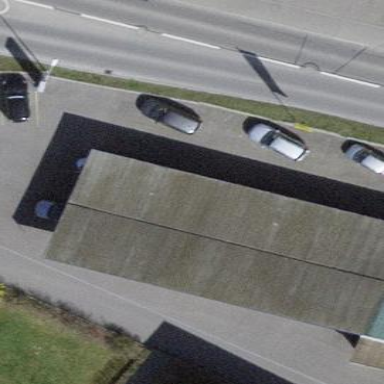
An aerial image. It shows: View of roof of building.